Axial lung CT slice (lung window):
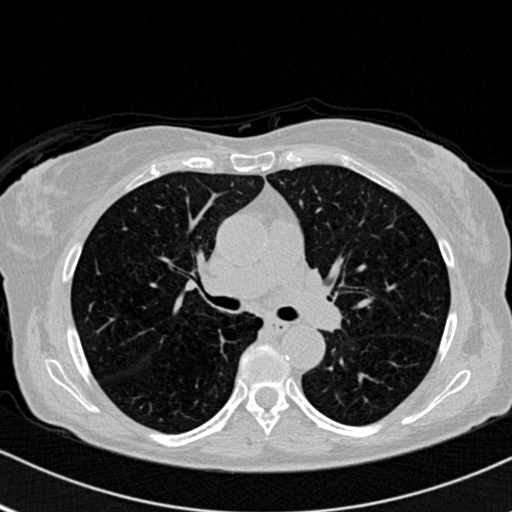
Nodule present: no